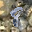
Label: 8